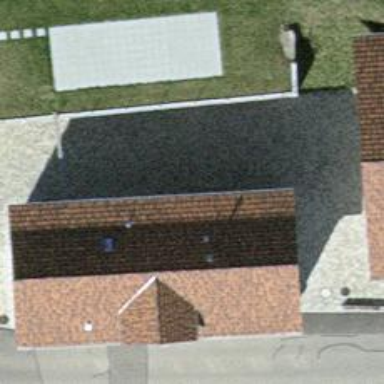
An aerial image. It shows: Simple and straightforward house.